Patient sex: F
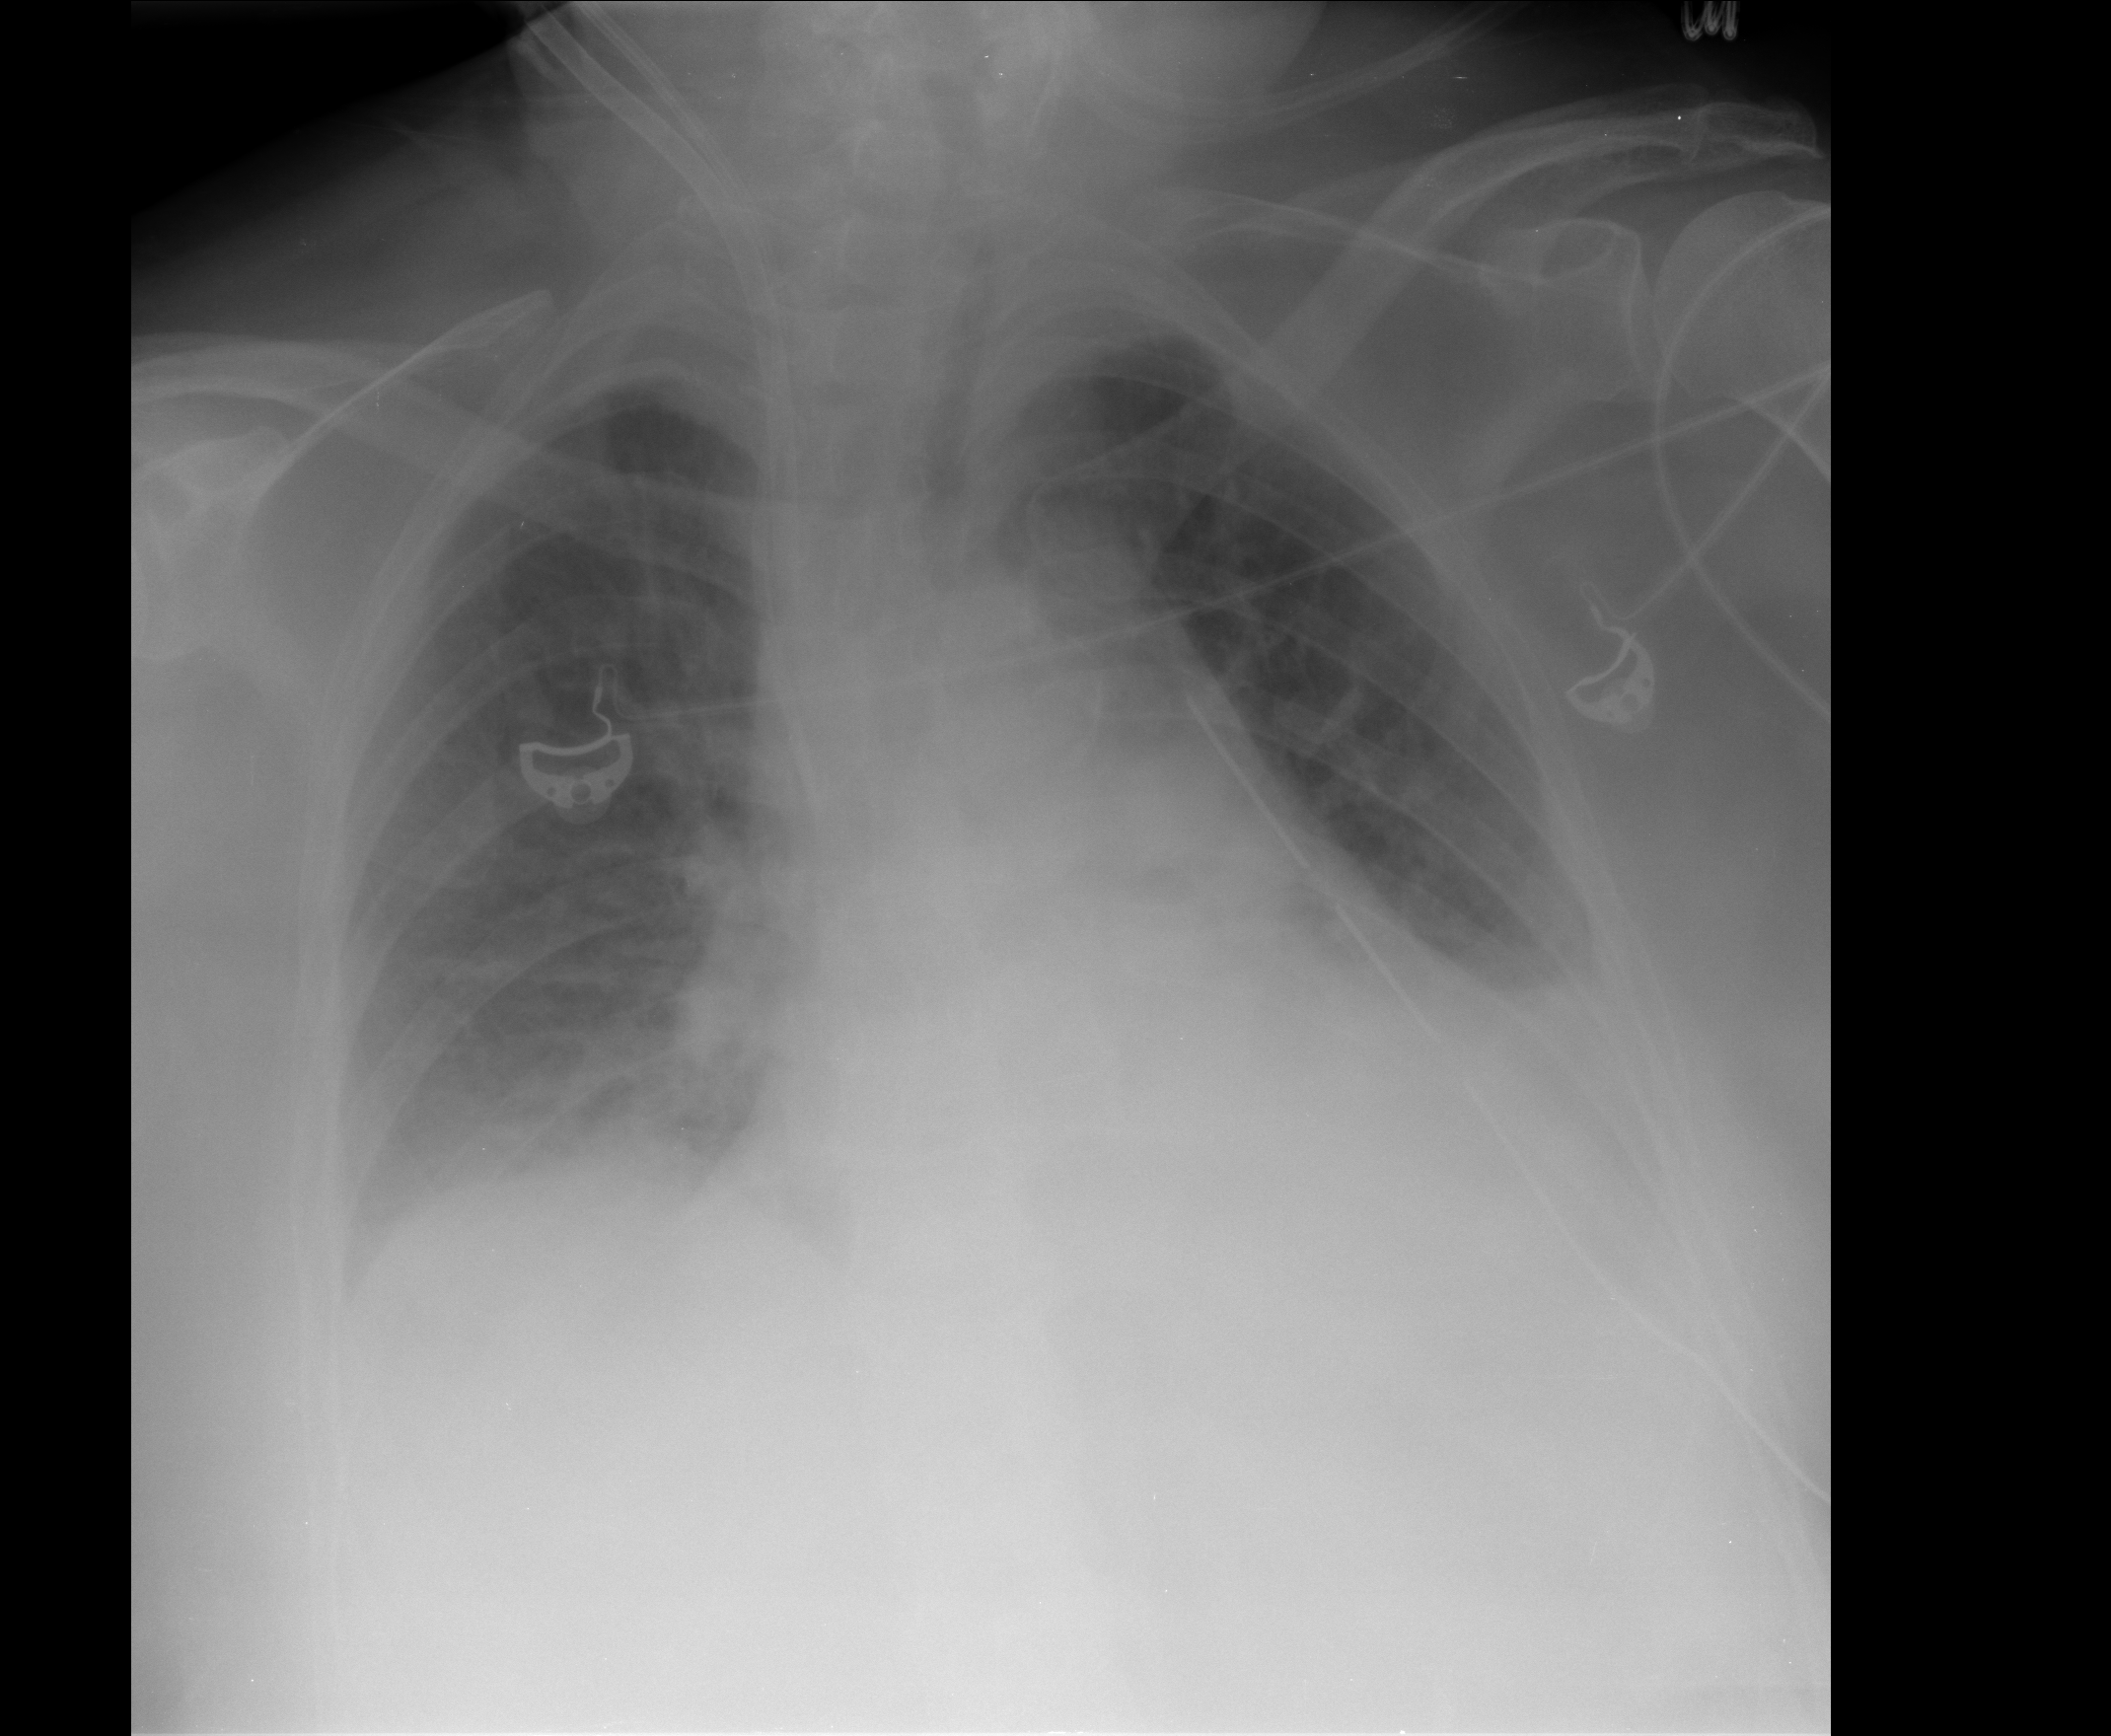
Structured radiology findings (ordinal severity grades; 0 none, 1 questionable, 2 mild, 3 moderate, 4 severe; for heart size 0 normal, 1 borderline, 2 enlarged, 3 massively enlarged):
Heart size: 0
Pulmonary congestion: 0
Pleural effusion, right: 2
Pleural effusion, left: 0
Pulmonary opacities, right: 0
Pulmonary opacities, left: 0
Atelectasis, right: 2
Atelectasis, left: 2